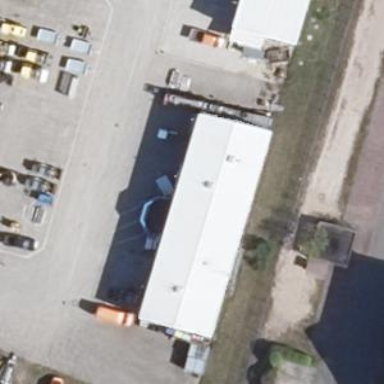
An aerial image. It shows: Industrial building.